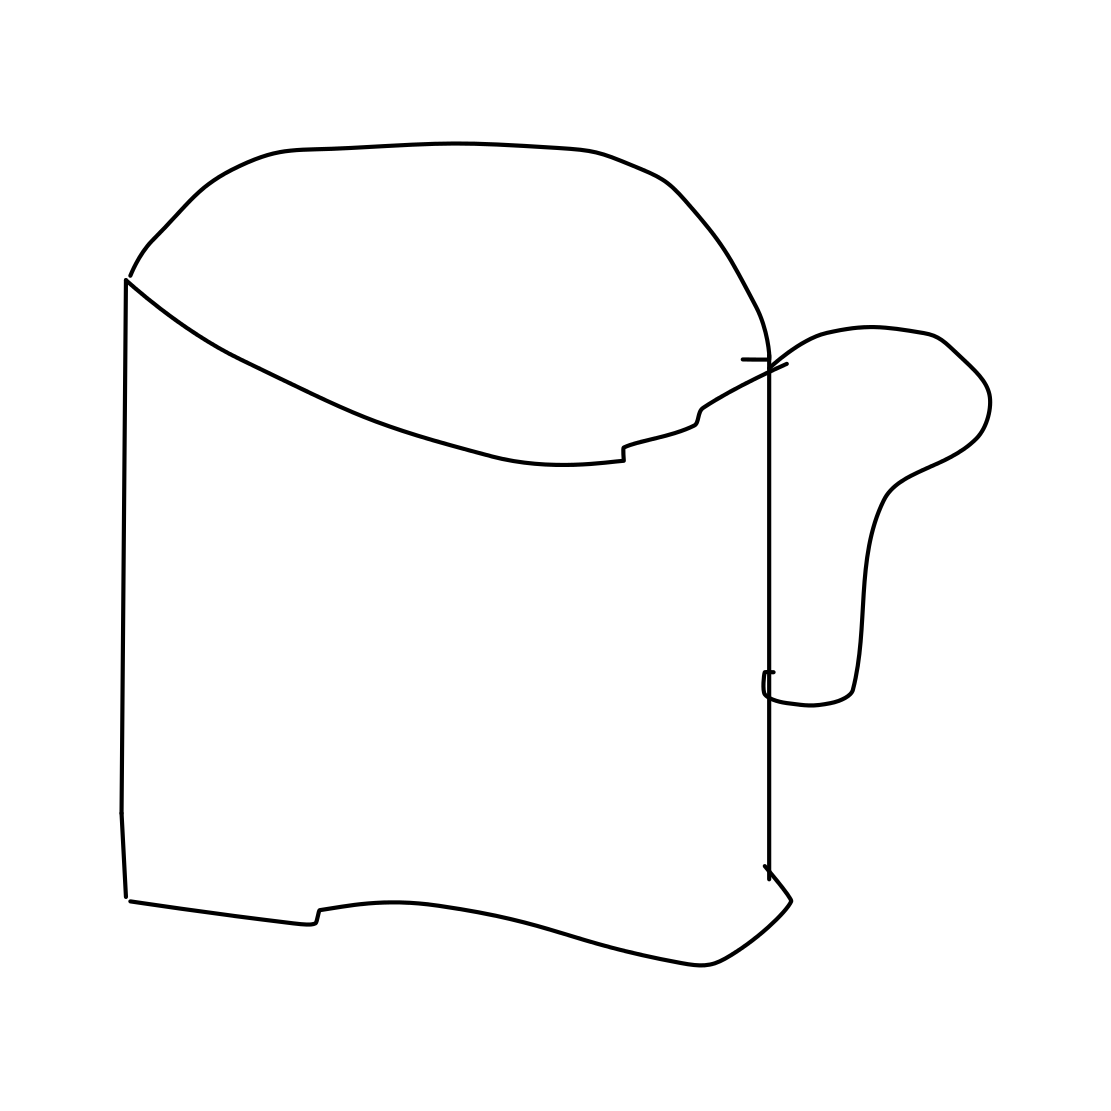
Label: mug